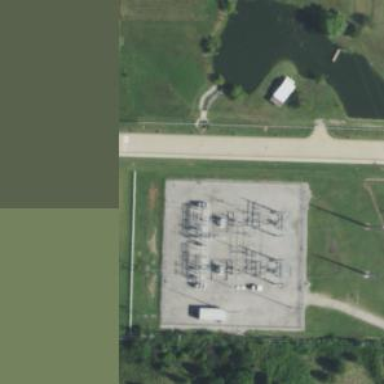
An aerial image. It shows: Switch used for power control.